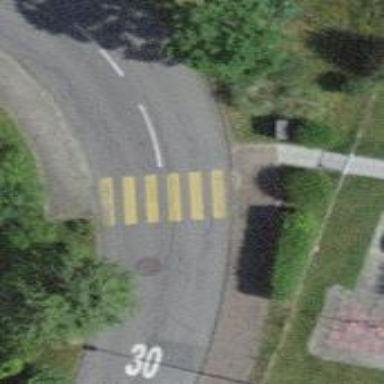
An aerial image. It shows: Uncontrolled zebra crossing with notable zebra markings.